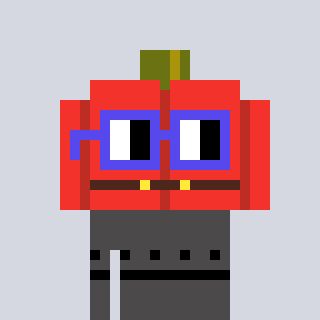
a pixel art character with square blue glasses, a pumpkin-shaped head and a grayscale-colored body on a cool background